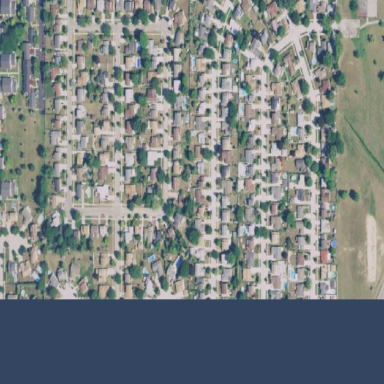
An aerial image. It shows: This residential area consists of single-family homes.